Question: I have an excel file that I need to make some changes. I need to identify the duplicate and then put "1st" in the series column for the first dup. For the remainder dups need to put "other dups" in the series column. Is it possible? I tried vlookup and match and nothing helped. =vlookup(a1,a2,0) , match(a1,a2,0), or even if(a1=a2,"found match")

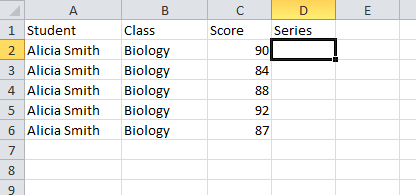
Answer: If data starts at A2 try this formula in B2 copied down
'=IF(COUNTIF(A:A,A2)>1,IF(COUNTIF(A$2:A2,A2)=1,"1st","other dups"),"")'